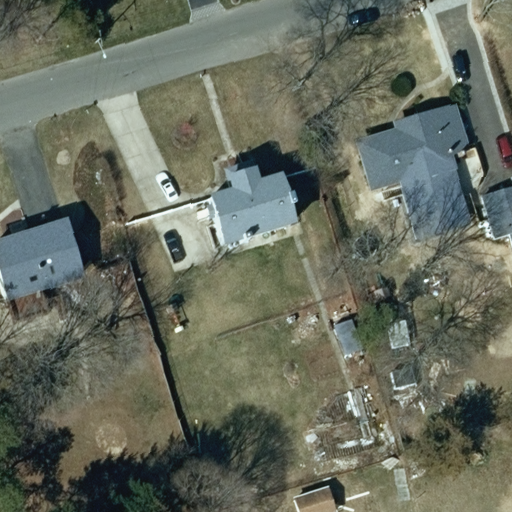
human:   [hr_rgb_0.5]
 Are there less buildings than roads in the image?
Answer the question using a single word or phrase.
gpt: no

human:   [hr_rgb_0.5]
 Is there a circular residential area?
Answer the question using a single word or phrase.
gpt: no

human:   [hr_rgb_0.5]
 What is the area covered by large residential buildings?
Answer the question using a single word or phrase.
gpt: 0m2

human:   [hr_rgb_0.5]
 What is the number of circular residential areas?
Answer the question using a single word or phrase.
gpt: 0

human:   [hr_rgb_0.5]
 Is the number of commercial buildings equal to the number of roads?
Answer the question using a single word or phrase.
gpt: no

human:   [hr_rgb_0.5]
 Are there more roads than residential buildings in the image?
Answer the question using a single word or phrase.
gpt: no

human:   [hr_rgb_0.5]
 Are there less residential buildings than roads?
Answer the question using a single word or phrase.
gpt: no

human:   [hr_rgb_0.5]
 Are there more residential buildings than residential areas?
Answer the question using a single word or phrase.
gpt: yes

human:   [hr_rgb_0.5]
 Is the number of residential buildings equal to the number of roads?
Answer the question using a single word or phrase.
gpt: no

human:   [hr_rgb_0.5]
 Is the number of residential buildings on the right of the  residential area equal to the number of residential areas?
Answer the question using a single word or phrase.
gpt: no

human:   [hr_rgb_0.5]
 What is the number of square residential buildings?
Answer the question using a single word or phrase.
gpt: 0

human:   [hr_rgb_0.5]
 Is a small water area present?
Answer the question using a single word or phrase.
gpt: no

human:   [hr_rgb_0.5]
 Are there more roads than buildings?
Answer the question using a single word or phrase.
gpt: no

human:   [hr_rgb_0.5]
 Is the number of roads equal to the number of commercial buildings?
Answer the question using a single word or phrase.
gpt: no

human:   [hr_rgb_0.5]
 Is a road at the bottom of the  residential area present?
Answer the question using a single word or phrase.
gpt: yes

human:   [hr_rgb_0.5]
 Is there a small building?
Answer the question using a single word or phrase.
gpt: yes

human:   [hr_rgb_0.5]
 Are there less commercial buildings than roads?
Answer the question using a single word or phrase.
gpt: yes

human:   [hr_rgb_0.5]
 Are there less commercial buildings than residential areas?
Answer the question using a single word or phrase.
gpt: yes

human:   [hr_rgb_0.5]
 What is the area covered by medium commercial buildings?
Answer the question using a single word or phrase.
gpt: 0m2

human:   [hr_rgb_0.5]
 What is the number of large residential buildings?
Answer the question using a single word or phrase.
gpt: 0

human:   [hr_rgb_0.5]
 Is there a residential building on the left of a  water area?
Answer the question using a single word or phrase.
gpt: no

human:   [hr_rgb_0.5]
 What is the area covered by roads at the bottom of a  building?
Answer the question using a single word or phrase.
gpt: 0m2

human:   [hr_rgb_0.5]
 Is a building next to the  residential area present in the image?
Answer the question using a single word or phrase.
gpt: yes

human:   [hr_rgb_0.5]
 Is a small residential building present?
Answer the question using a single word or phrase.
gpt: yes

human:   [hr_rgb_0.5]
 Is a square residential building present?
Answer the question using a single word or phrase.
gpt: no

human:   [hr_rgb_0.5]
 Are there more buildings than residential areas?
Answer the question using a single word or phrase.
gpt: yes

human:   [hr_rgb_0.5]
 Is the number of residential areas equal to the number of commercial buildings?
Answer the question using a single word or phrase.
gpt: no

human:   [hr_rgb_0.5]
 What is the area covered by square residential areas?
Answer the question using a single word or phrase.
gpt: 0m2

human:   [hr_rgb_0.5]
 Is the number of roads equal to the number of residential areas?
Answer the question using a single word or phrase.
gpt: yes

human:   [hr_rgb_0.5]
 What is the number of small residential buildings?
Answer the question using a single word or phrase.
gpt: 1

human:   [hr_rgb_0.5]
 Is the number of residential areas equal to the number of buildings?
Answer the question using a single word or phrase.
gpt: no

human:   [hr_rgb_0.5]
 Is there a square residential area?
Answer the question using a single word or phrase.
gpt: no

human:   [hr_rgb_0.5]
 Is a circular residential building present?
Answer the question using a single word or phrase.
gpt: no

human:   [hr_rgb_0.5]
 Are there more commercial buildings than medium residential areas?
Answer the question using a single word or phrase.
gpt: no

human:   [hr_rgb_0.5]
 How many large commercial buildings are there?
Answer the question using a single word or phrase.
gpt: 0

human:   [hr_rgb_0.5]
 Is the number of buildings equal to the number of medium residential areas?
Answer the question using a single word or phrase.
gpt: no